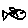
Label: fish